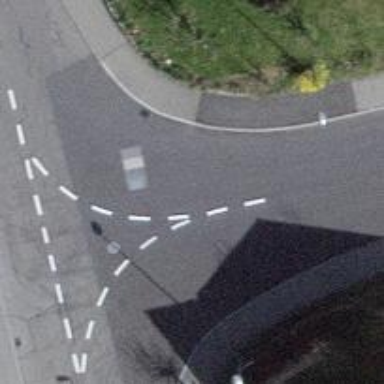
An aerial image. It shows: Unmarked crossing on the road.